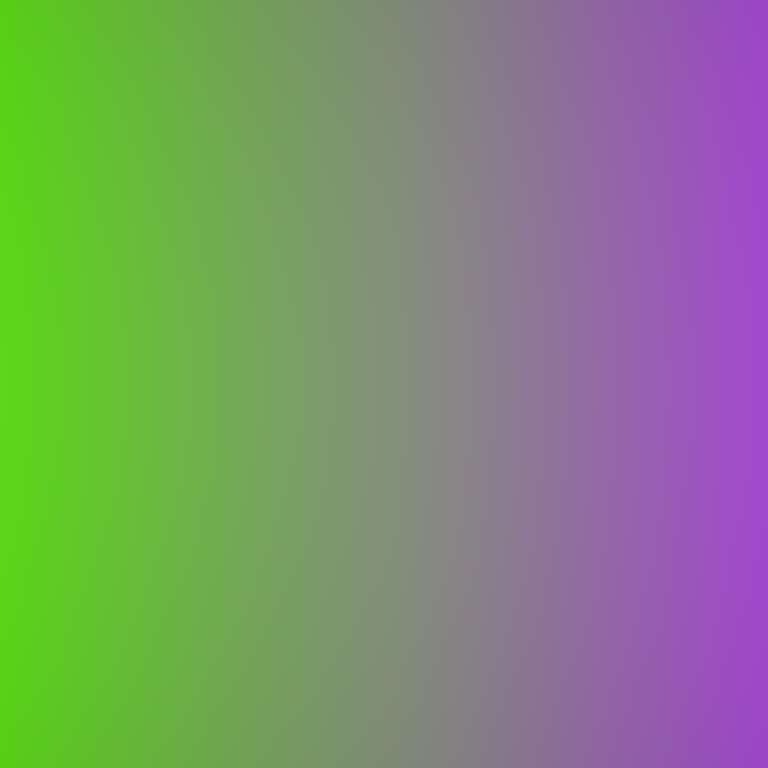
Abstract light effect, smooth gradient from vibrant green to soft purple, calm atmosphere, diffuse light, no room, no furniture, no objects.